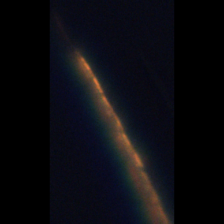
Taxon: Psuedo-nitzschia
Group: Diatoms